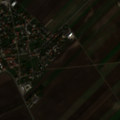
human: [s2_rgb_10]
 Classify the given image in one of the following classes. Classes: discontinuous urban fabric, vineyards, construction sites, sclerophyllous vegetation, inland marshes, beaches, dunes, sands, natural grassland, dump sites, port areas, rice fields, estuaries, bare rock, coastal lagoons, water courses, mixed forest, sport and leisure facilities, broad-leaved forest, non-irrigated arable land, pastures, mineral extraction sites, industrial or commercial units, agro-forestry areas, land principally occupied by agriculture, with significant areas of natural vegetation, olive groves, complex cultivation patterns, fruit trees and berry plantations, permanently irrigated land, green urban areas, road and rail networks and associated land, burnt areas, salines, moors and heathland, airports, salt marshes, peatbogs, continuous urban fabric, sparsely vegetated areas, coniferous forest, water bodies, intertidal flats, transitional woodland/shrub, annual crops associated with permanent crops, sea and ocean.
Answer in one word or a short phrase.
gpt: discontinuous urban fabric, non-irrigated arable land